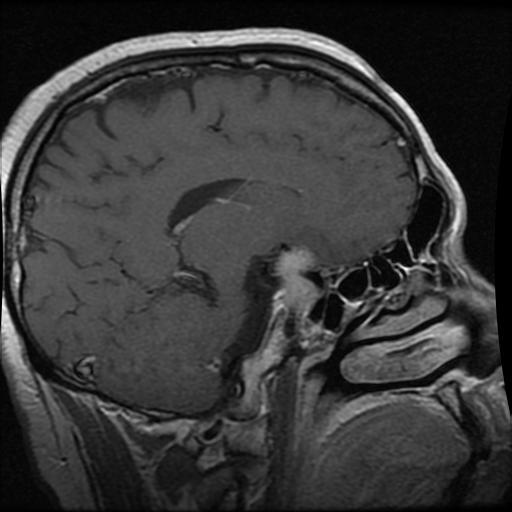
Label: pituitary